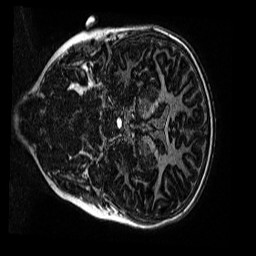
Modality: MP2RAGE
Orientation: coronal
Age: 9
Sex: female
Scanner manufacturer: siemens
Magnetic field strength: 3 T
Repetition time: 4 s
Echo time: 0.00299 s